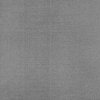
Atmospheric dust classification: dusty